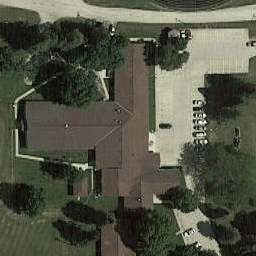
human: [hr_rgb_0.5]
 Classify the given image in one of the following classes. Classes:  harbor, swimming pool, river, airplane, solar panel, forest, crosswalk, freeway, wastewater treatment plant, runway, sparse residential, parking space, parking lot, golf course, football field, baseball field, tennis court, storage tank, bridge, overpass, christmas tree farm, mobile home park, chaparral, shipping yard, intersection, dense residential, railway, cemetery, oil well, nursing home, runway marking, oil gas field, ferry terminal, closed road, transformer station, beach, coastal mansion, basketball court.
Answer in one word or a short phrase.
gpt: nursing home